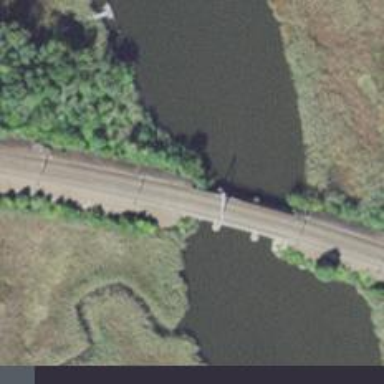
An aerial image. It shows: Bridge with electrified railway tracks featuring contact line.